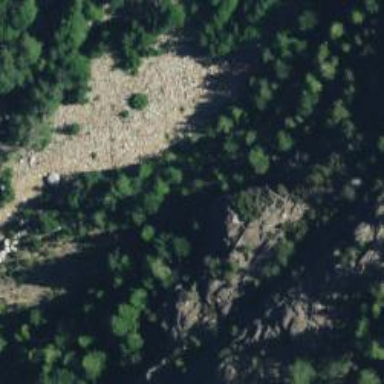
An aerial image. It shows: Natural cliff.